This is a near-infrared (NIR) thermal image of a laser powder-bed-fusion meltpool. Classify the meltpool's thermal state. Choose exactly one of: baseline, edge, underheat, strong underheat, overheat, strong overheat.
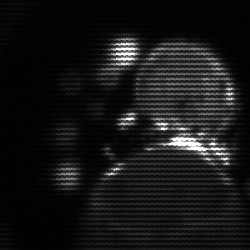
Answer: edge